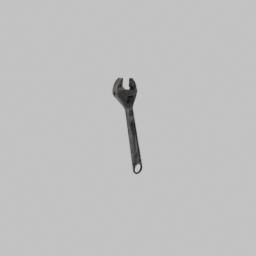
Label: tools